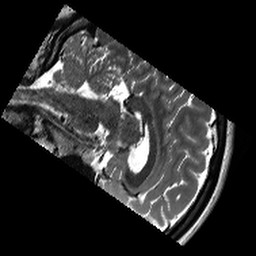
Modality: T2w
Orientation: sagittal
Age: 19
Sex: female
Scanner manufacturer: siemens
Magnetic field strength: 3 T
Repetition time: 13.15 s
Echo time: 0.082 s